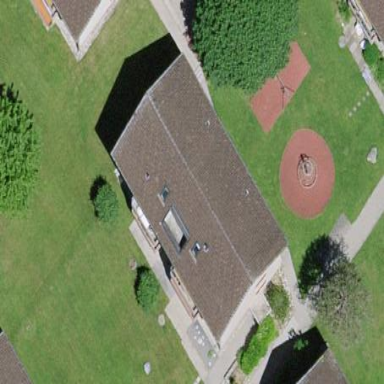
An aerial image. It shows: Residential building.